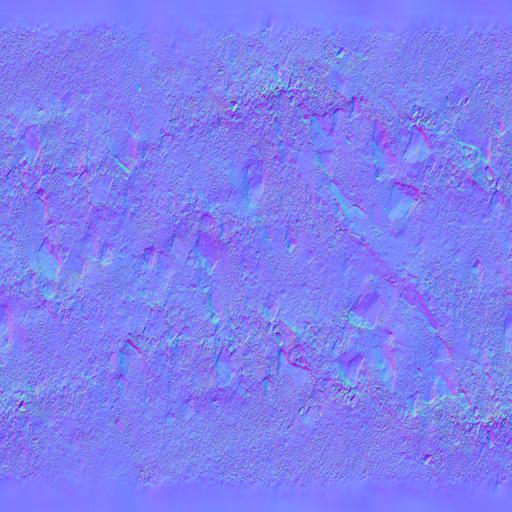
dirt dirty mud pathway way